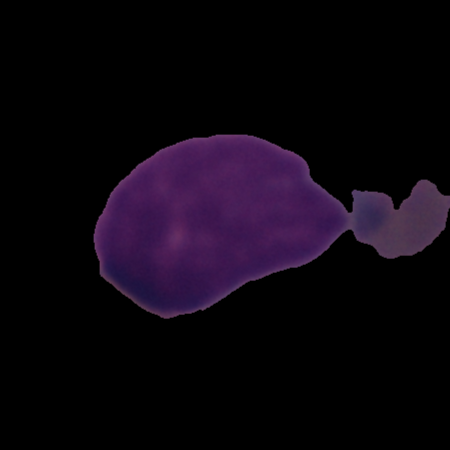
Label: cancer